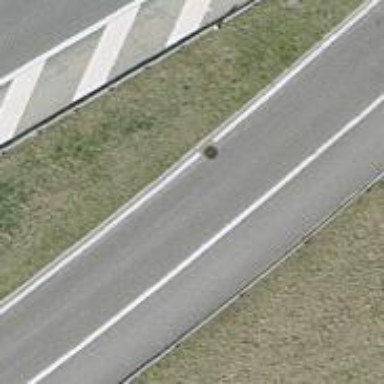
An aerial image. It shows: Asphalt motorway link.